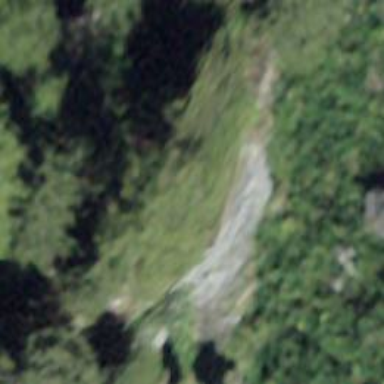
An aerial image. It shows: Natural cliff.